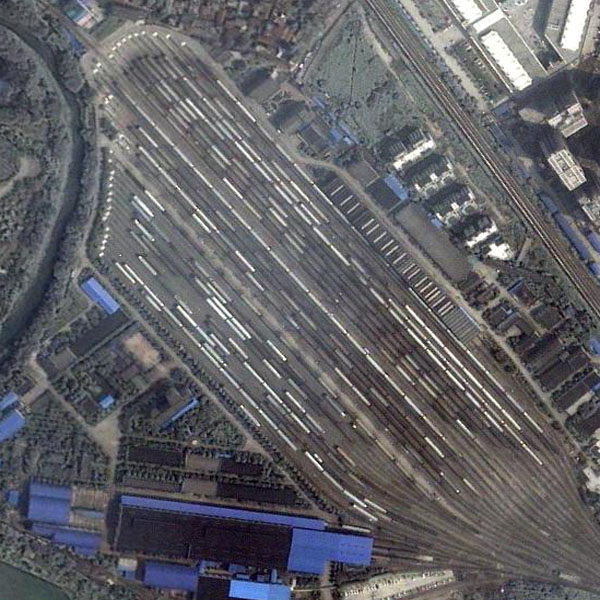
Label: railwayStation